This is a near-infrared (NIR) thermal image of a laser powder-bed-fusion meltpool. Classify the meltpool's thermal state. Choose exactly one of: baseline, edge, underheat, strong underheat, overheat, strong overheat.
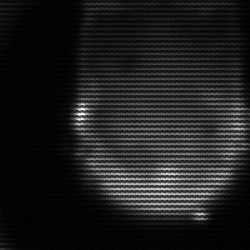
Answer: edge